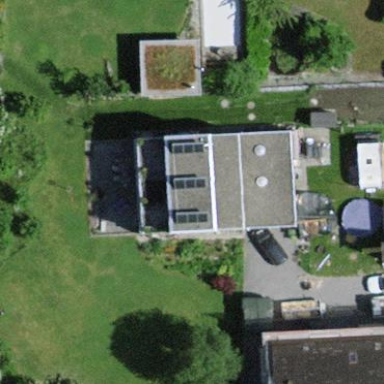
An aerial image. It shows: Detached building.